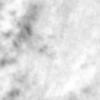
Label: no_change